Question: I have two DIVs stacked on top of eachother and enclosed by a third DIV. Then below the stacked DIVs I have a "red" DIV.
In Chrome, the DIVs show up correctly. In IE6 and IE7, there is a whitespace between the stacked DIVs and the red DIV.

'''
<style>
div.imgbox {
position:relative;
top:0;
left:0;
bottom:0;
right:0;
width:103px;
height:58px;
}
div.imgthumb {
position:relative;
background:#000000;
z-index:3;
width:103px;
height:58px;
}
div.imgplay {
position:relative;
top:-58;
color:red;
z-index:4;
}
div.imgplay a {
width:103px;
height:58px;
display:block;
}
div.imgplay img {
width:25px;
height:25px;
}
</style>
<div class="imgbox">
<div class="imgthumb"></div>
<div class="imgplay"><a href="#"><img src="http://freetvpower.com/attachments/Image/play_up.gif" /></a></div>
</div>
<div style="width:103px; height:58px; background-color:red;"></div>
'''
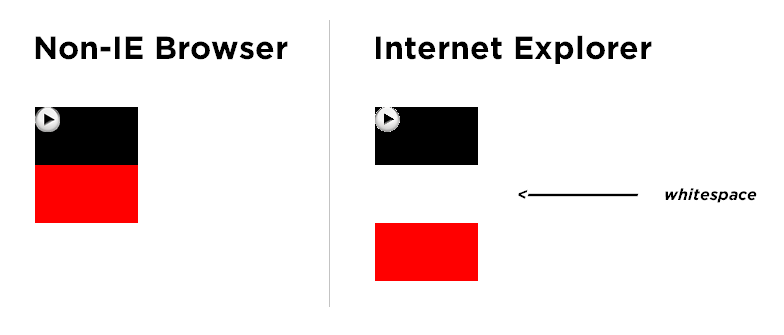
Answer: Where you have 'top: -58' in your CSS, you've omitted the 'px' suffix - it should be:
'''
div.imgplay {
position:relative;
top:-58px;
color:red;
z-index:4;
}
'''
The following solution gets rid of the 'position:relative' chaff, to get straight to the wheat:
<URL>
(untested in Internet Explorer :$)